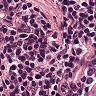
Metastatic tissue present: no